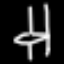
Label: chair